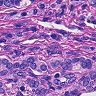
Metastatic tissue present: yes